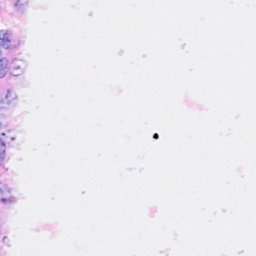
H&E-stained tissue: Breast